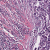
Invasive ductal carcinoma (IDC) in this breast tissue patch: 1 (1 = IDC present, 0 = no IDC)